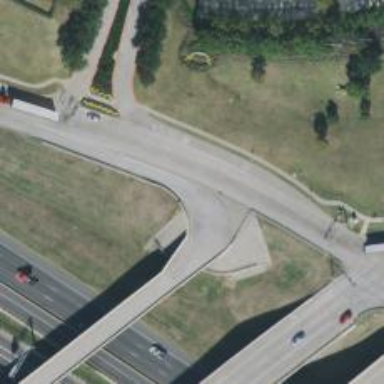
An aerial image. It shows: Secondary link road.